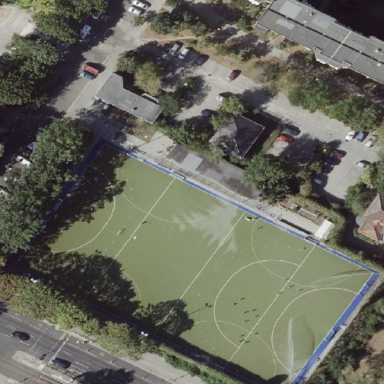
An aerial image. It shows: Field hockey pitch with artificial turf surface for leisure land.